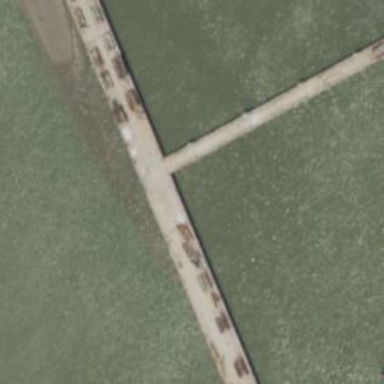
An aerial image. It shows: Man-made pier.